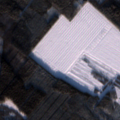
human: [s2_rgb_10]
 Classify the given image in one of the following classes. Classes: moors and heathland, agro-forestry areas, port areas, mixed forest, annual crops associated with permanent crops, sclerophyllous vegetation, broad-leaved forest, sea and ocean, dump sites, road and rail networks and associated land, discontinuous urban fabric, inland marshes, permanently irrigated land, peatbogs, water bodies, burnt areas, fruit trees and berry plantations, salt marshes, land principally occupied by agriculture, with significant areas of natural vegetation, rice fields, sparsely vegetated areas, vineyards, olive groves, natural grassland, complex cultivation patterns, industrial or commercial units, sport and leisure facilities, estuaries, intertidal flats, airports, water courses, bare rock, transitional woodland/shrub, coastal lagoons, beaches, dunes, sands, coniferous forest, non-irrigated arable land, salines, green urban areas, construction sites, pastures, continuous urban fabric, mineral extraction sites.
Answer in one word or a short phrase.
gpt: coniferous forest, mixed forest, transitional woodland/shrub, peatbogs